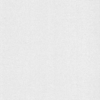
Label: dusty